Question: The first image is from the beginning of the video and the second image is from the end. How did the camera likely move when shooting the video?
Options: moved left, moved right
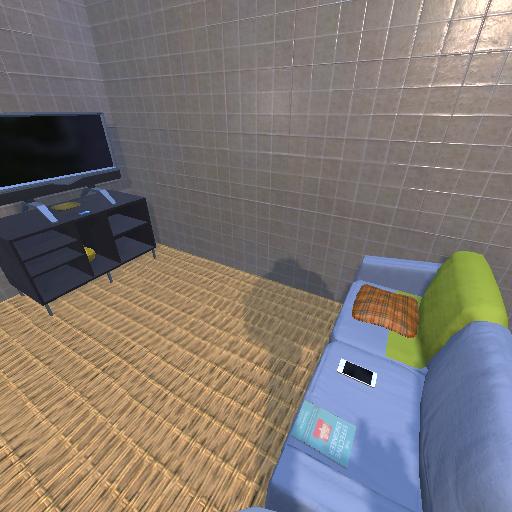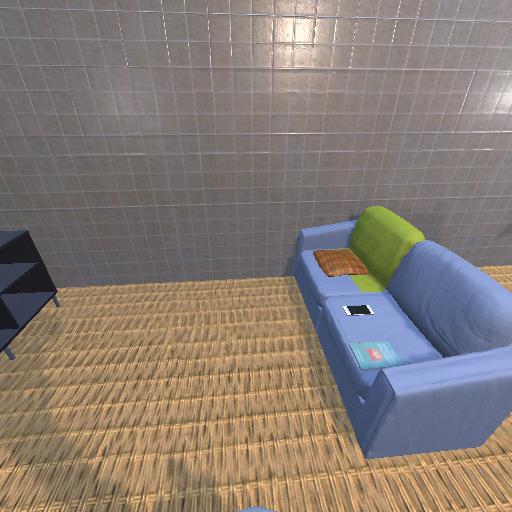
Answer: moved left